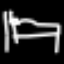
Label: bed